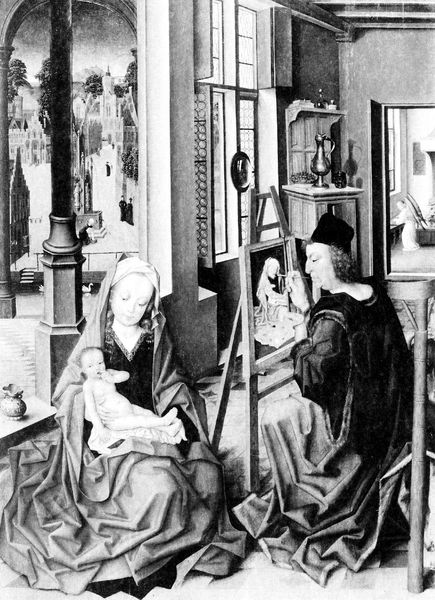
Titel: Lukas-Madonna
Künstler: Derick Baegert
Institution: Münster, Westfälisches Landesmuseum für Kunst und Kulturgeschichte
Schlagwörter: mann, nackt, weiß, fenster, frau, licht, raum, säule, zeichnung, zimmer, ausblick, kappe, falten, häuser, sonne, gewand, interieur, mantel, kind, mutter, engel, kanne, krug, schrank, modell, bogen, türen, baby, atelier, maler, staffelei, faltenwurf, panorama, druck, jungfrau, künstler, leinwand, malen, pinsel, jesus, gut, maria, madonna, butzenscheiben, druch, windel, portraitieren, stadr, stafellei, mariea, stadtmütze, portet